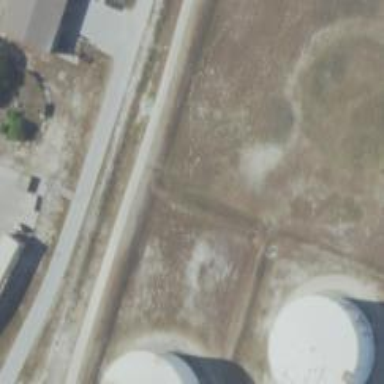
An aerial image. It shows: Building with storage tank.